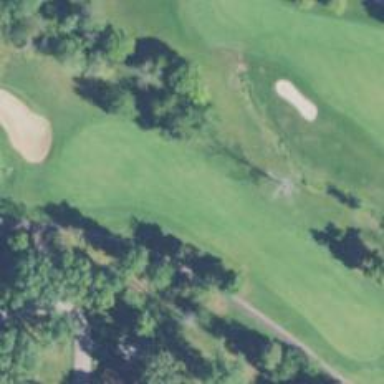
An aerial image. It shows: Golf hole.